Question: I was asked to build a function that's receive a static two dimensional array with a lot of zeroes and turn it to an array of structs. each struct contains the value which is not zero and the index of the column.

Now I have built it but the problem is with the print function.
1) When I try to print twice it only prints one time and the second time list becomes NULL. Why does this occur?
'''
print(list);
print(list);
'''
2) Why can't I print like I did in the main function?
'''
printf("this is just a print |%d||%d| ", list[0]->next->next->next->data, list[0]->col);
'''
Why I don't have access to it, the program crashes...
'''
#include <stdio.h>
#include <stdlib.h>
#include <assert.h>
//#include <vld.h>
#include <string.h>
#include <ctype.h>
#define C 5
#define N 4
typedef struct Node {
int data;
int col;
struct Node *next;
} node;
node **fun(int arr[N][C]) {
int i, j, k;
node **list;
node *temp;
list = (node**)calloc(N, sizeof(node *));
for (i = 0; i < N; i++) {
list[i] = NULL;
for (j = C - 1; j >= 0; j--)
if (arr[i][j] != 0) {
temp = (node*)malloc(sizeof(node));
temp->data = arr[i][j];
temp->col = j;
temp->next = list[i];
list[i] = temp;
}
}
return list;
}
void print(node **head) {
int i;
node **temp = head;
for (i = 0; i < N; i++) {
while (temp[i]) {
printf("|%d||%d| ", temp[i]->data, temp[i]->col);
temp[i] = temp[i]->next;
}
printf("
");
}
}
void main() {
int arr[N][C] = { {0,0,4,0,7}, {3,0,0,0,0}, {9,1,0,6,0} , {0,0,0,0,0} };
node **list;
list = fun(arr);
print(list); ///////////
print(list); ///////////////
printf("this is just a print |%d||%d| ", list[0]->next->next->next->data, list[0]->col);
}
'''
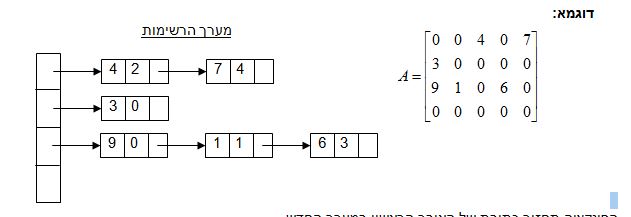
Answer: As was mentioned in the comments, you are destroying your list of pointer in the process of printing them:
'''
while(temp[i])
{ printf("|%d||%d| ",temp[i]->data,temp[i]->col);
temp[i]=temp[i]->next; // <---- here
}
'''
Each 'temp[i]' is the same as 'head[i]', so you modify the original list as you do this. The 'while' loop exits when this value is NULL, so the end result is that all array elements are NULL.
You need to assign this value to a temporary so you can walk the list without changing it:
'''
node *temp2 = temp[i];
while(temp2)
{ printf("|%d||%d| ",temp2->data,temp2->col);
temp2=temp2->next;
}
'''